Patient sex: M
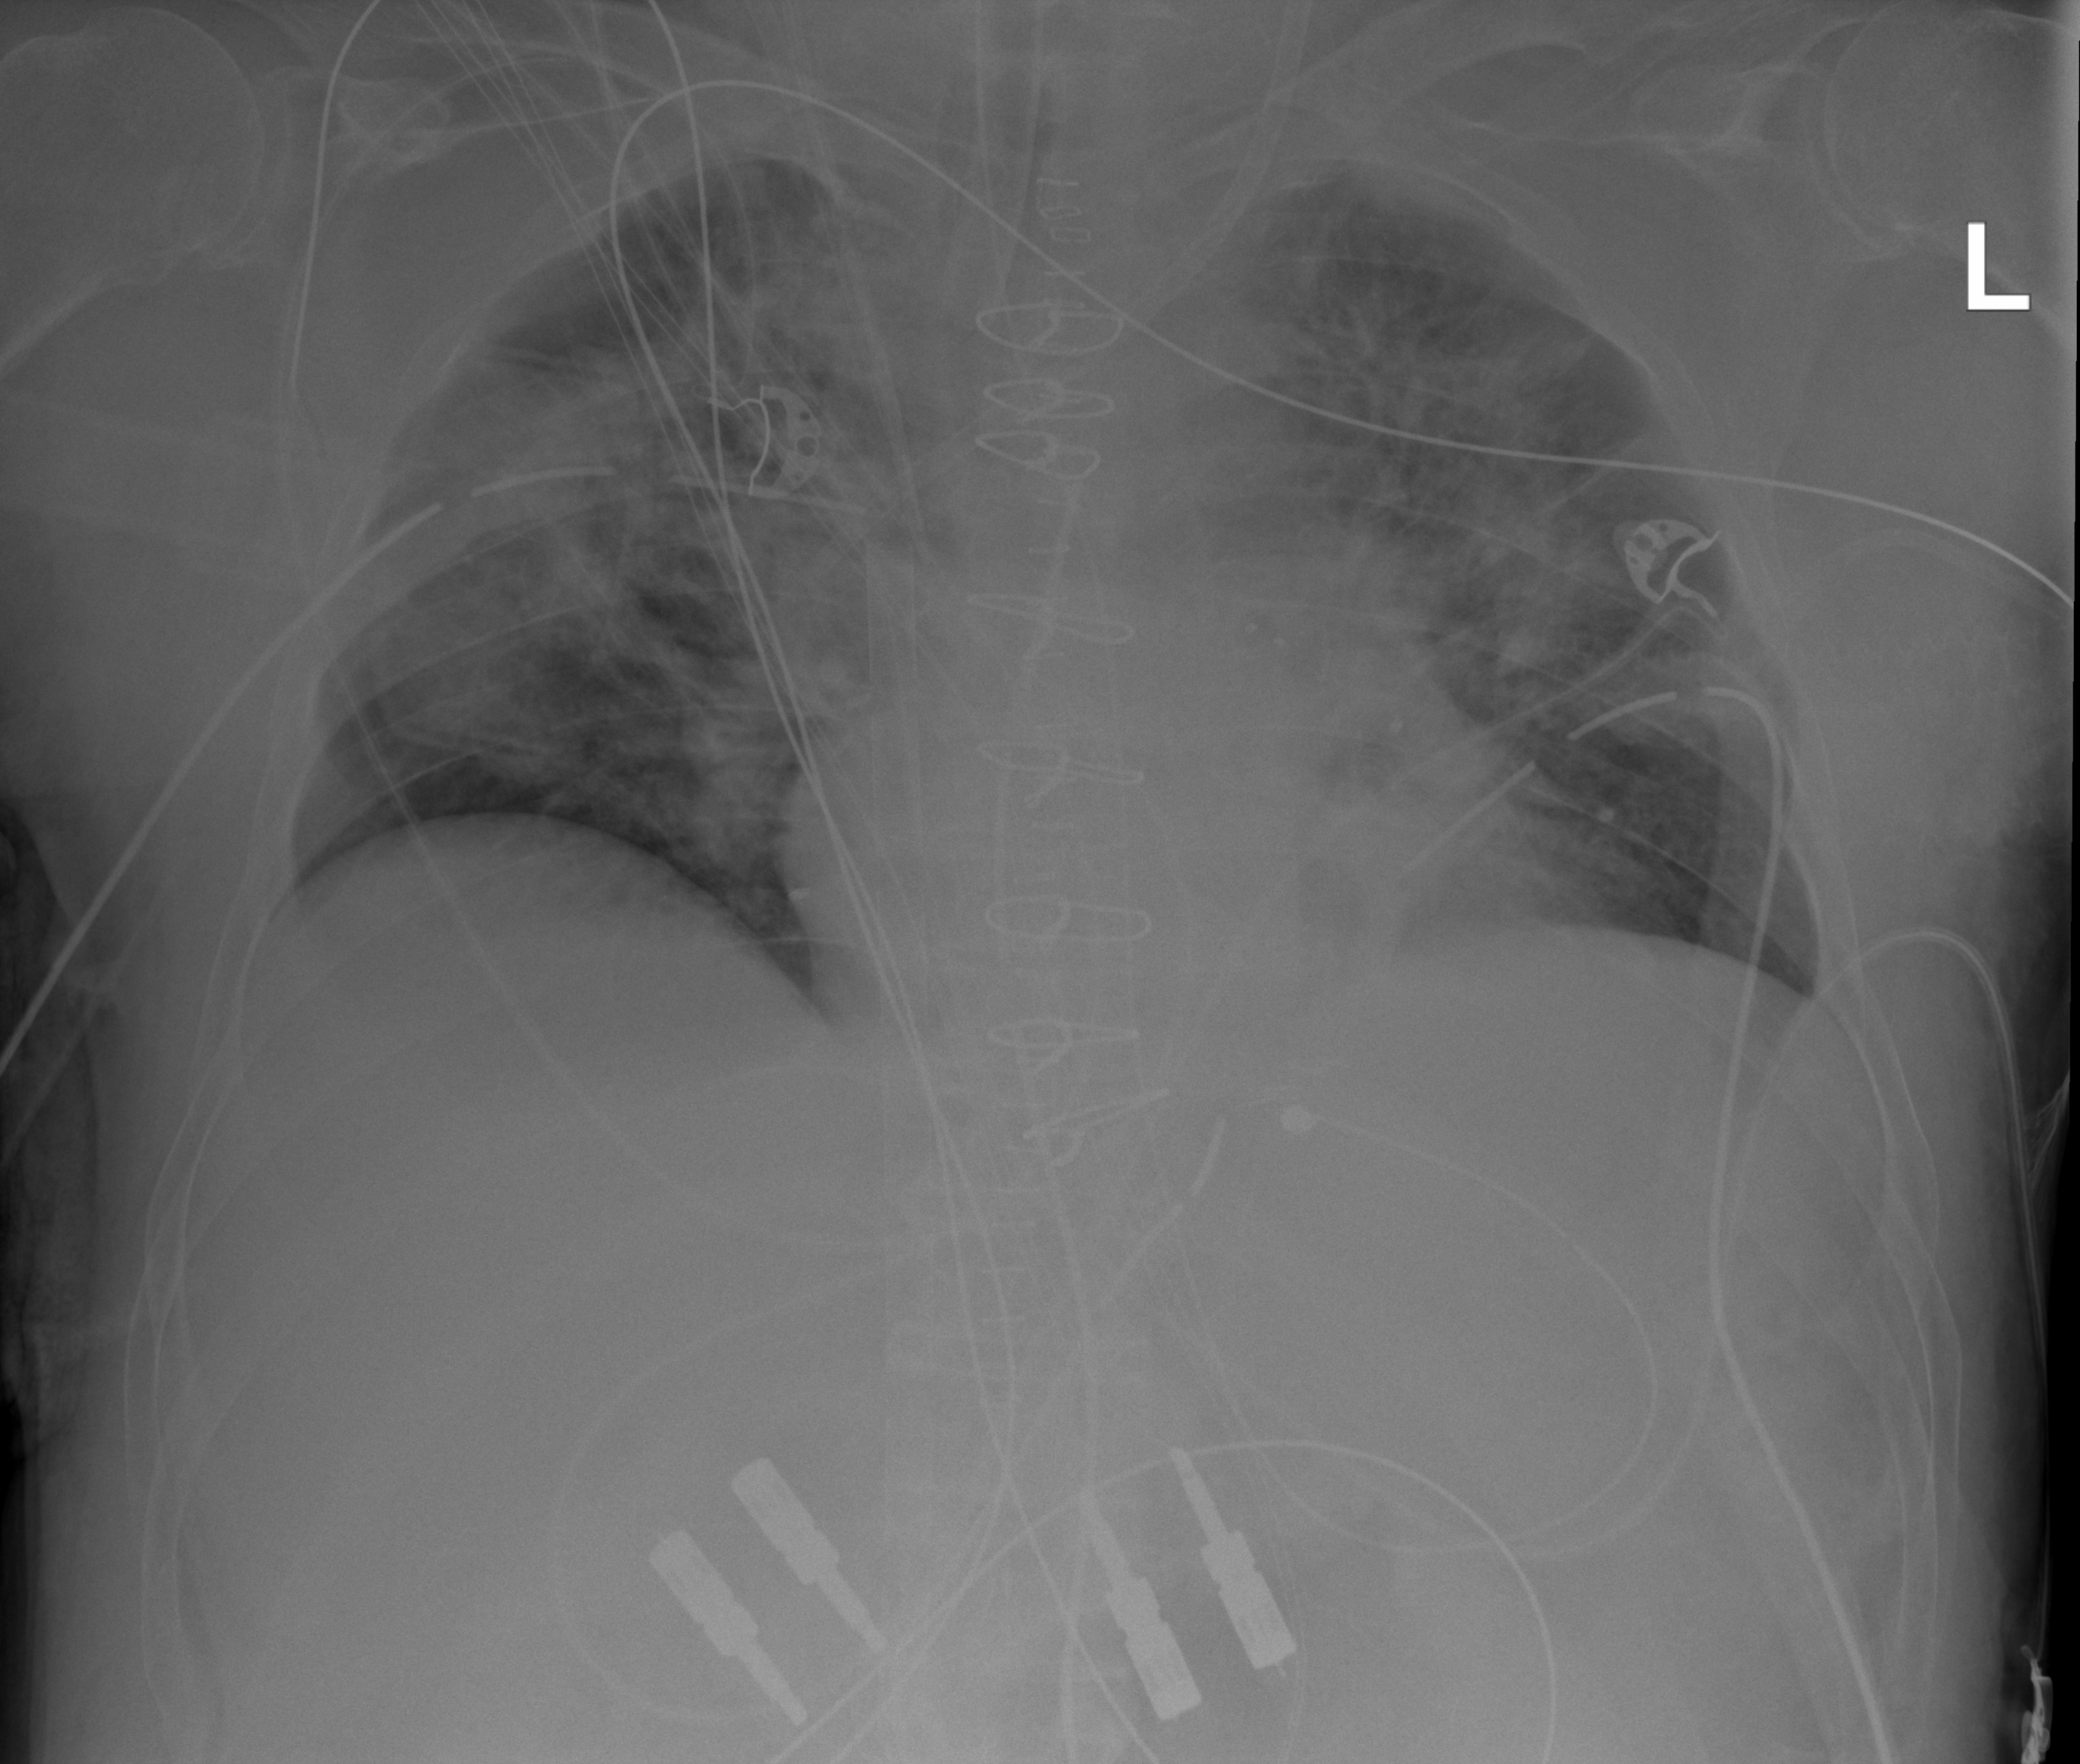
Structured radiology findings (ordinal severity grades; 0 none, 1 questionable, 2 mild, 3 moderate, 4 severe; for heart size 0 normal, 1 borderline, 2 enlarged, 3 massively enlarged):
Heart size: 0
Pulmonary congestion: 3
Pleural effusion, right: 0
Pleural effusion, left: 0
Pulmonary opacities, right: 3
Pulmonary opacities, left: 3
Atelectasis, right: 2
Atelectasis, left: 2